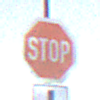
Verkehrszeichen: Stop
Zusatzzeichen unten: VerlaufVorfahrtsstrasse7
Umgebung: Outdoor, Nature
Tageszeit: Night
Wetter: Clear
Licht: Natural
Jahreszeit: NotSpecified
Kontrast: HighContrast